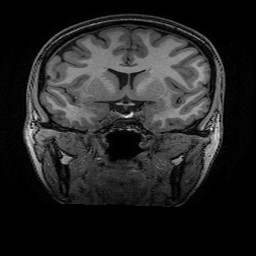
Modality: T1w
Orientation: sagittal
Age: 26
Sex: female
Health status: healthy
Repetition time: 2.53 s
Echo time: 0.0034 s